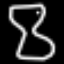
Label: hourglass